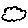
Label: cloud